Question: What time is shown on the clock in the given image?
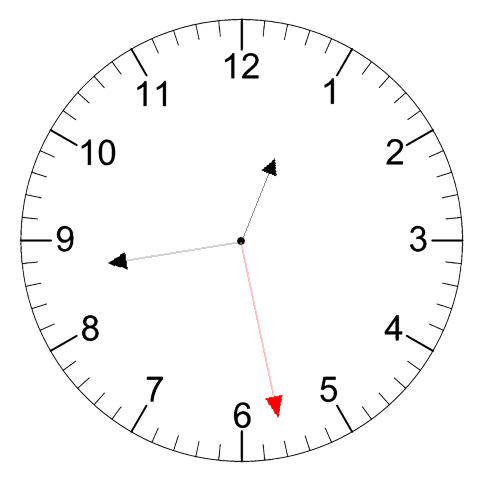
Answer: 12:43:28